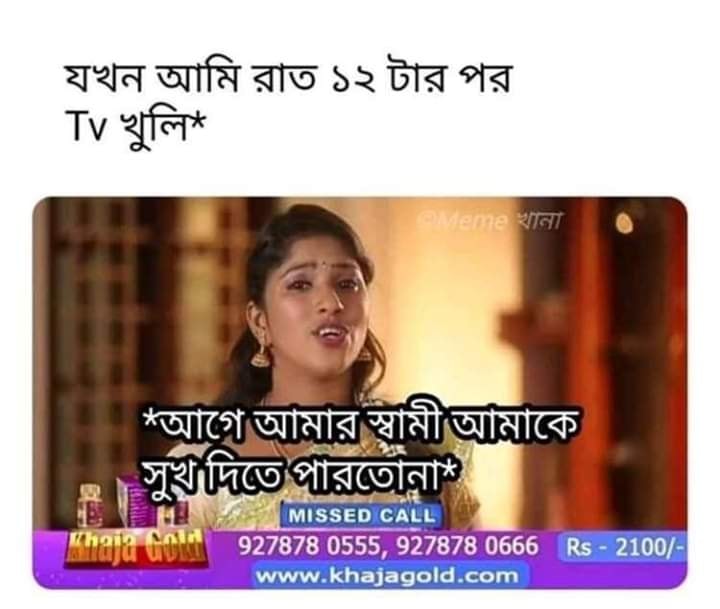
Caption: যখন আমি রাত ১২ টার পর Tv খুলি*     *আগে আমার স্বামী আমাকে সুখ দিতে পারতোনা*
Label: hate